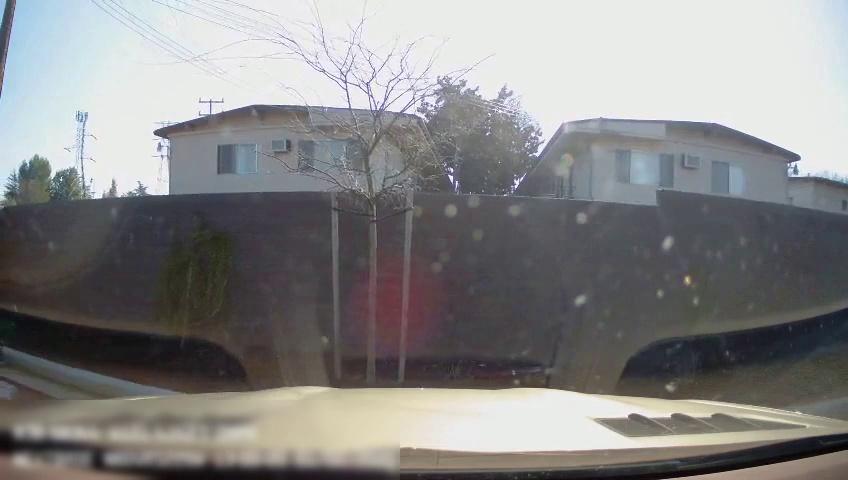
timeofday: Day
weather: Sunny